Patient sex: F
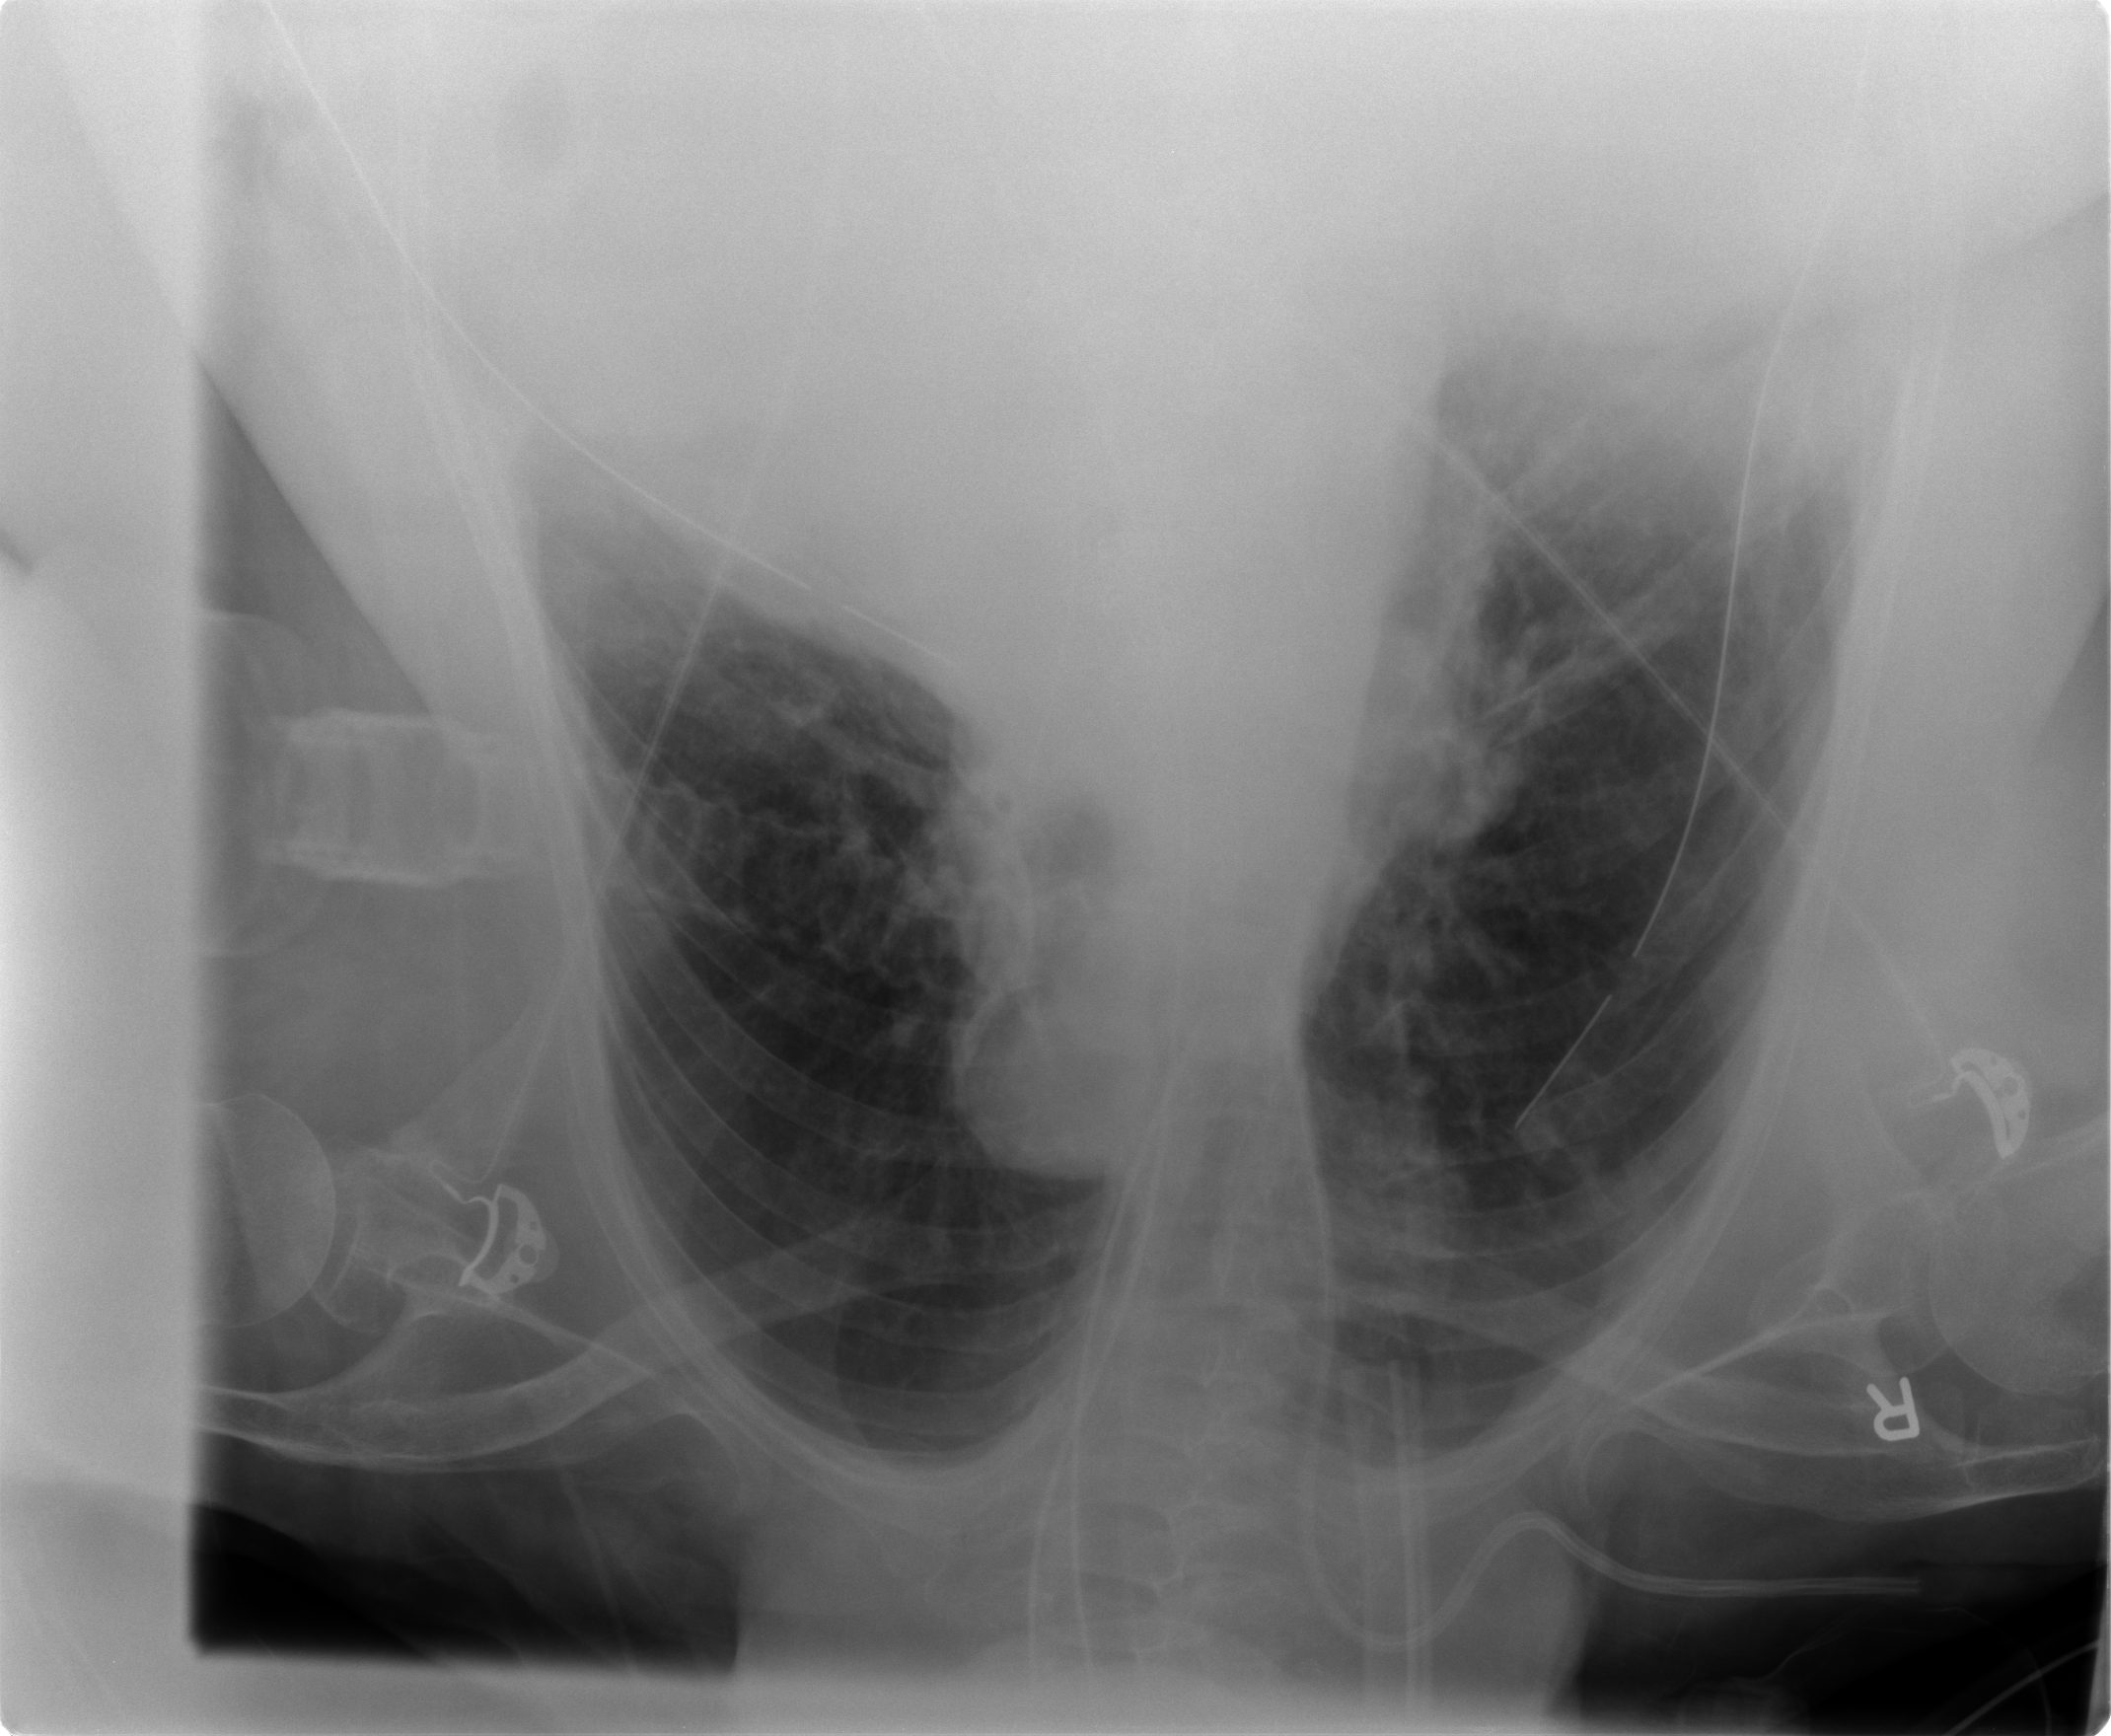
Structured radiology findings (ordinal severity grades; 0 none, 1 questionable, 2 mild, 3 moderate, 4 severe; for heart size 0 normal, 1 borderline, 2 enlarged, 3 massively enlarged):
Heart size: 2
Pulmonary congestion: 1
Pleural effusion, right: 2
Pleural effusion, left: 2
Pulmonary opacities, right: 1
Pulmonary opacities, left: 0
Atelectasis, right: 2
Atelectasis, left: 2